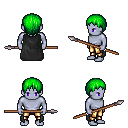
a pixel art fantasy rpg character, male body template, dark elf, purple skin, black cape, gold greaves, green plain hairstyle, spear, four views (front, back, left, right), 2x2 character sprite sheet, small pixel art, hard edges, no anti-aliasing